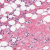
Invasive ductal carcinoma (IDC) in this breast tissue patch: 1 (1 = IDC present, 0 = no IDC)